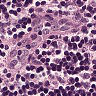
Metastatic tissue present: no